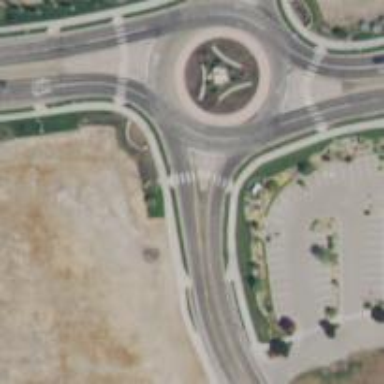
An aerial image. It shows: Tertiary road with asphalt surface leading to roundabout.